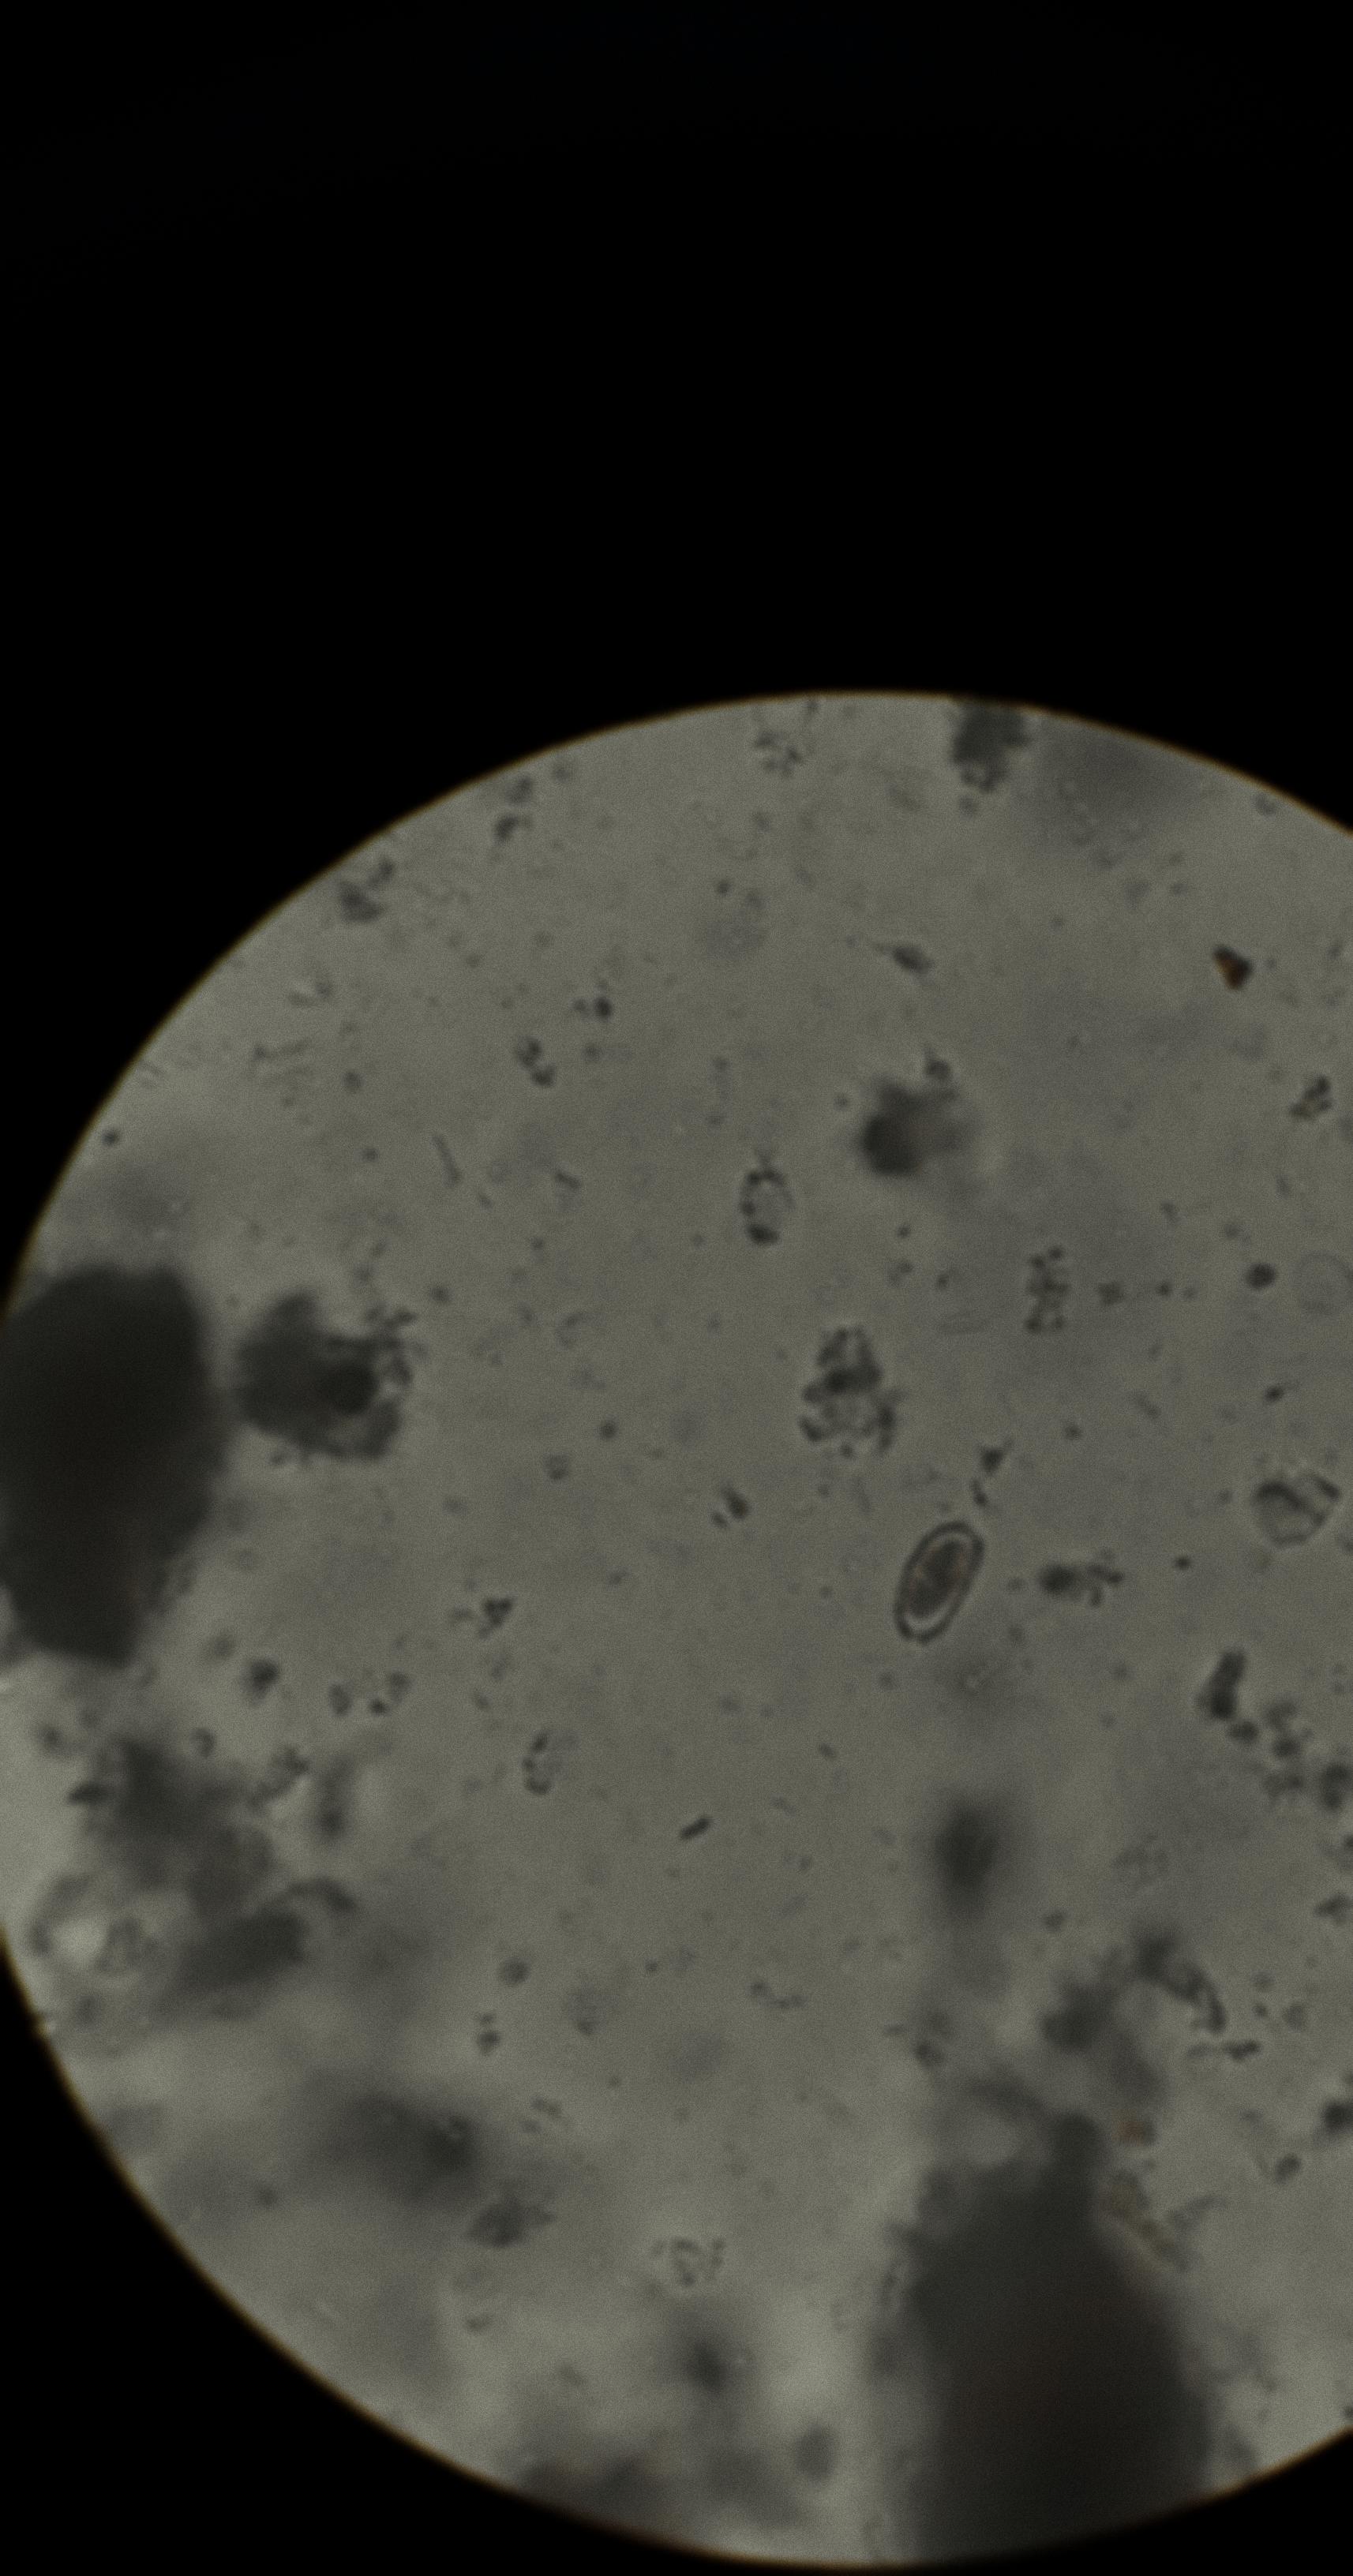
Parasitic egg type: Capillaria philippinensis